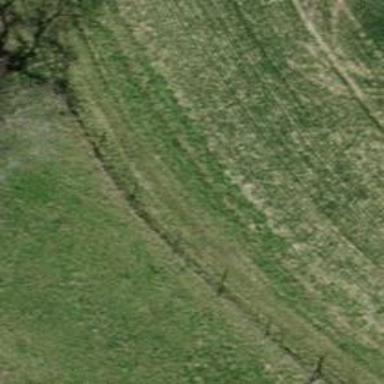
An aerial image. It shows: Grass track with grade3 tracktype.